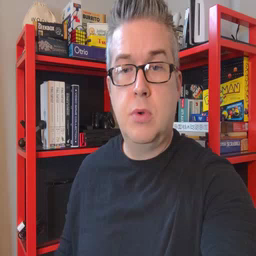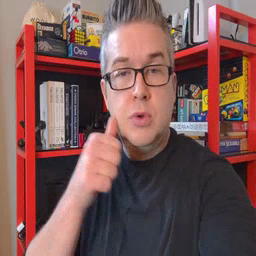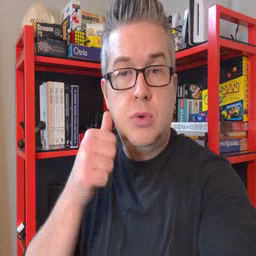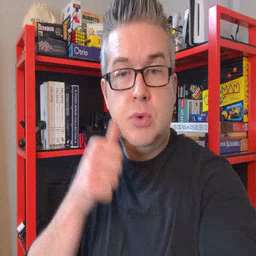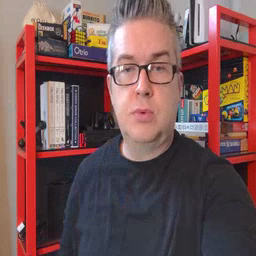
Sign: girl